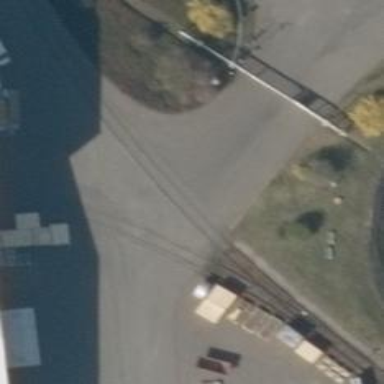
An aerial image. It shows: Railway yard in service.